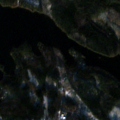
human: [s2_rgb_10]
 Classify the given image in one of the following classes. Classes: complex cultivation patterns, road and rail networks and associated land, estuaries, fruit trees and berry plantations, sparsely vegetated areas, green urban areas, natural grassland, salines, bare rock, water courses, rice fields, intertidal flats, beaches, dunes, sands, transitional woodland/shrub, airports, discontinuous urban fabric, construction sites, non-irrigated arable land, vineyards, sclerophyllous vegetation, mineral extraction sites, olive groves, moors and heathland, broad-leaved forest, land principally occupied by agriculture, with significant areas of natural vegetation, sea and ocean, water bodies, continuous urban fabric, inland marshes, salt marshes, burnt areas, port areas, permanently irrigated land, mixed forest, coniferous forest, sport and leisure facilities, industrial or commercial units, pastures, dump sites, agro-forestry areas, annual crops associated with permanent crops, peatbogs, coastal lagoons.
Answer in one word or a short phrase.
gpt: coniferous forest, mixed forest, transitional woodland/shrub, water bodies